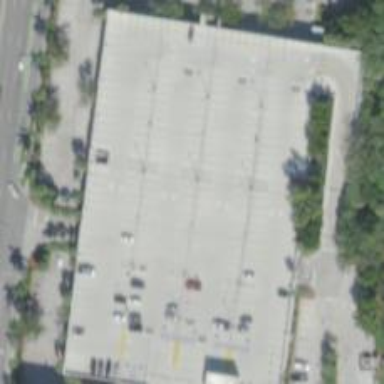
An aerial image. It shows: Multi-storey parking building.